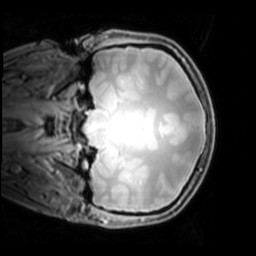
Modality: PDw
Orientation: coronal
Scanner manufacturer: philips
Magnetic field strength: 7 T
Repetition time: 0.008 s
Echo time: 0.001974 s